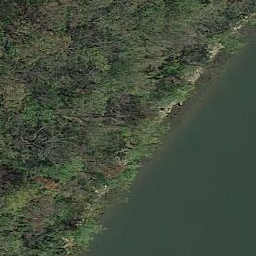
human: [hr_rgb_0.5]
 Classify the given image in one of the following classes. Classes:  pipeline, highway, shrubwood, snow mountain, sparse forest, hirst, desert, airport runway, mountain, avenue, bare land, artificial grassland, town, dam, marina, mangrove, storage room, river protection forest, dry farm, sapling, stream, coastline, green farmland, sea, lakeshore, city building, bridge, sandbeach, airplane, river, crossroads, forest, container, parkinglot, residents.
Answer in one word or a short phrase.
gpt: river protection forest